Field crop: tomato
Growth stage: 1
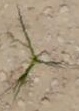
Species: cyperus